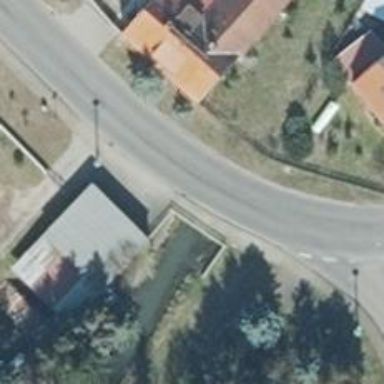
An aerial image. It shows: Asphalt road on secondary bridge.